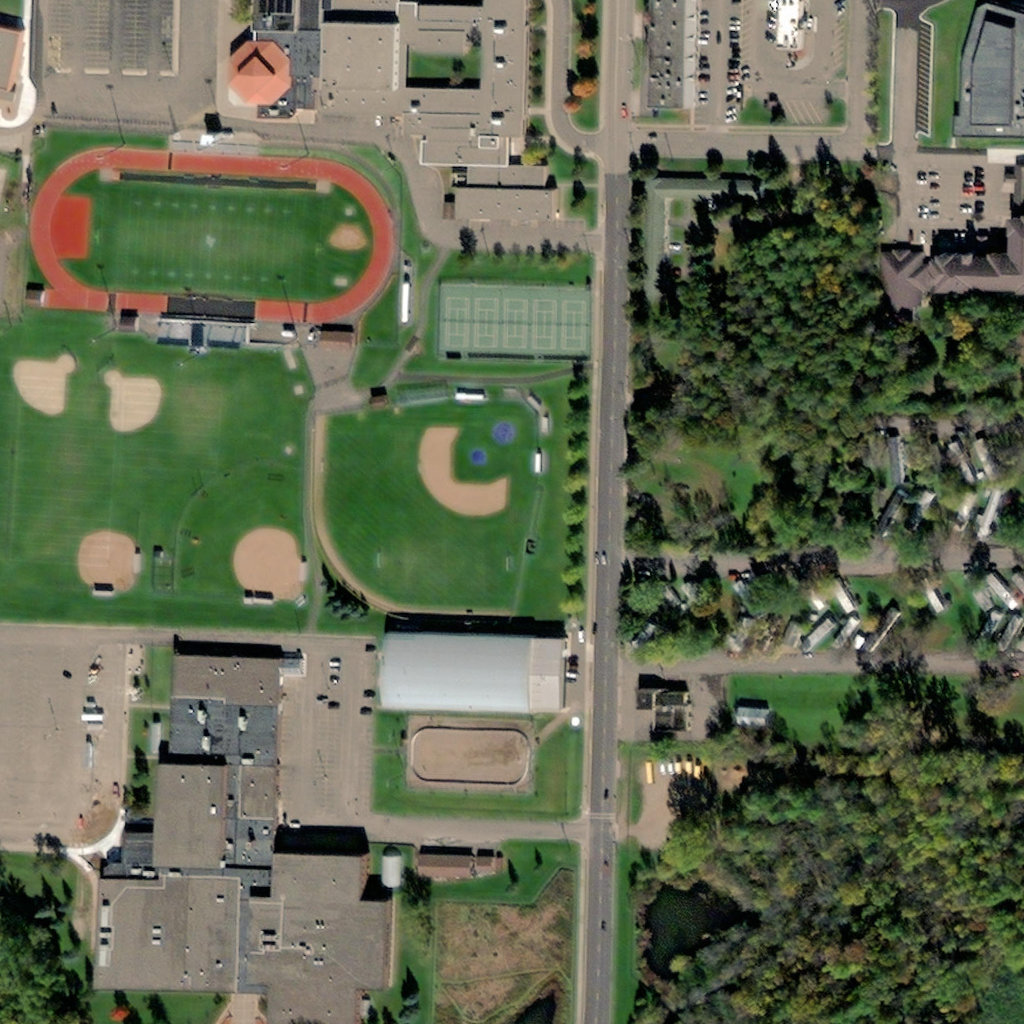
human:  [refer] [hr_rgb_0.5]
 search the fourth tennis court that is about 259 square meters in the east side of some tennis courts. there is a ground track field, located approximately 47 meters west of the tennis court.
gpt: <box>[[45, 29, 48, 33, 0]]</box>